Interaction volume radius: 10 \u00c5
Interaction volume height: 50 \u00c5
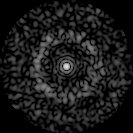
Disorder parameter: 0.8349